Field crop: maize
Growth stage: 2
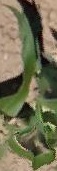
Species: maize